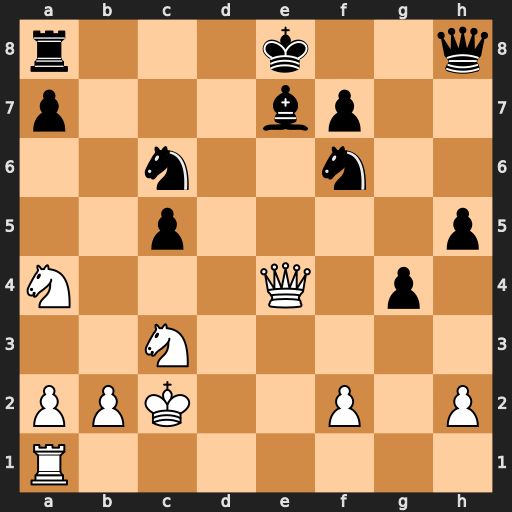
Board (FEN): r3k2q/p3bp2/2n2n2/2p4p/N3Q1p1/2N5/PPK2P1P/R7
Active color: w
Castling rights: q
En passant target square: -
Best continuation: Qxc6+ Kf8 Qxa8+